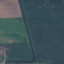
Land use / land cover class: AnnualCrop